Aerial crown-view tile of a tropical tree (Barro Colorado Island, Panama), acquired 20240611:
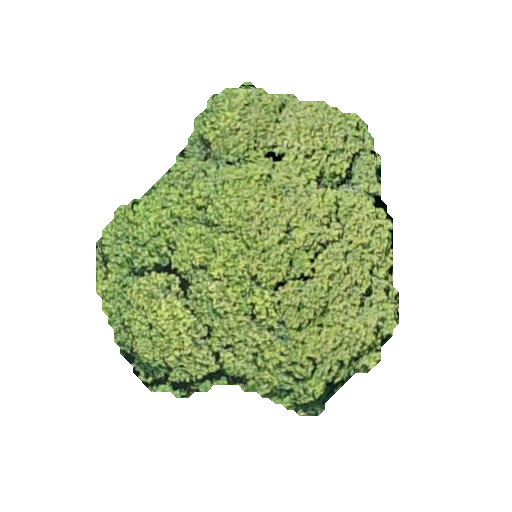
Species: Trichilia tuberculata
GBIF accepted scientific name: Trichilia tuberculata
Crown area: 113.592 m²